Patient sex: M
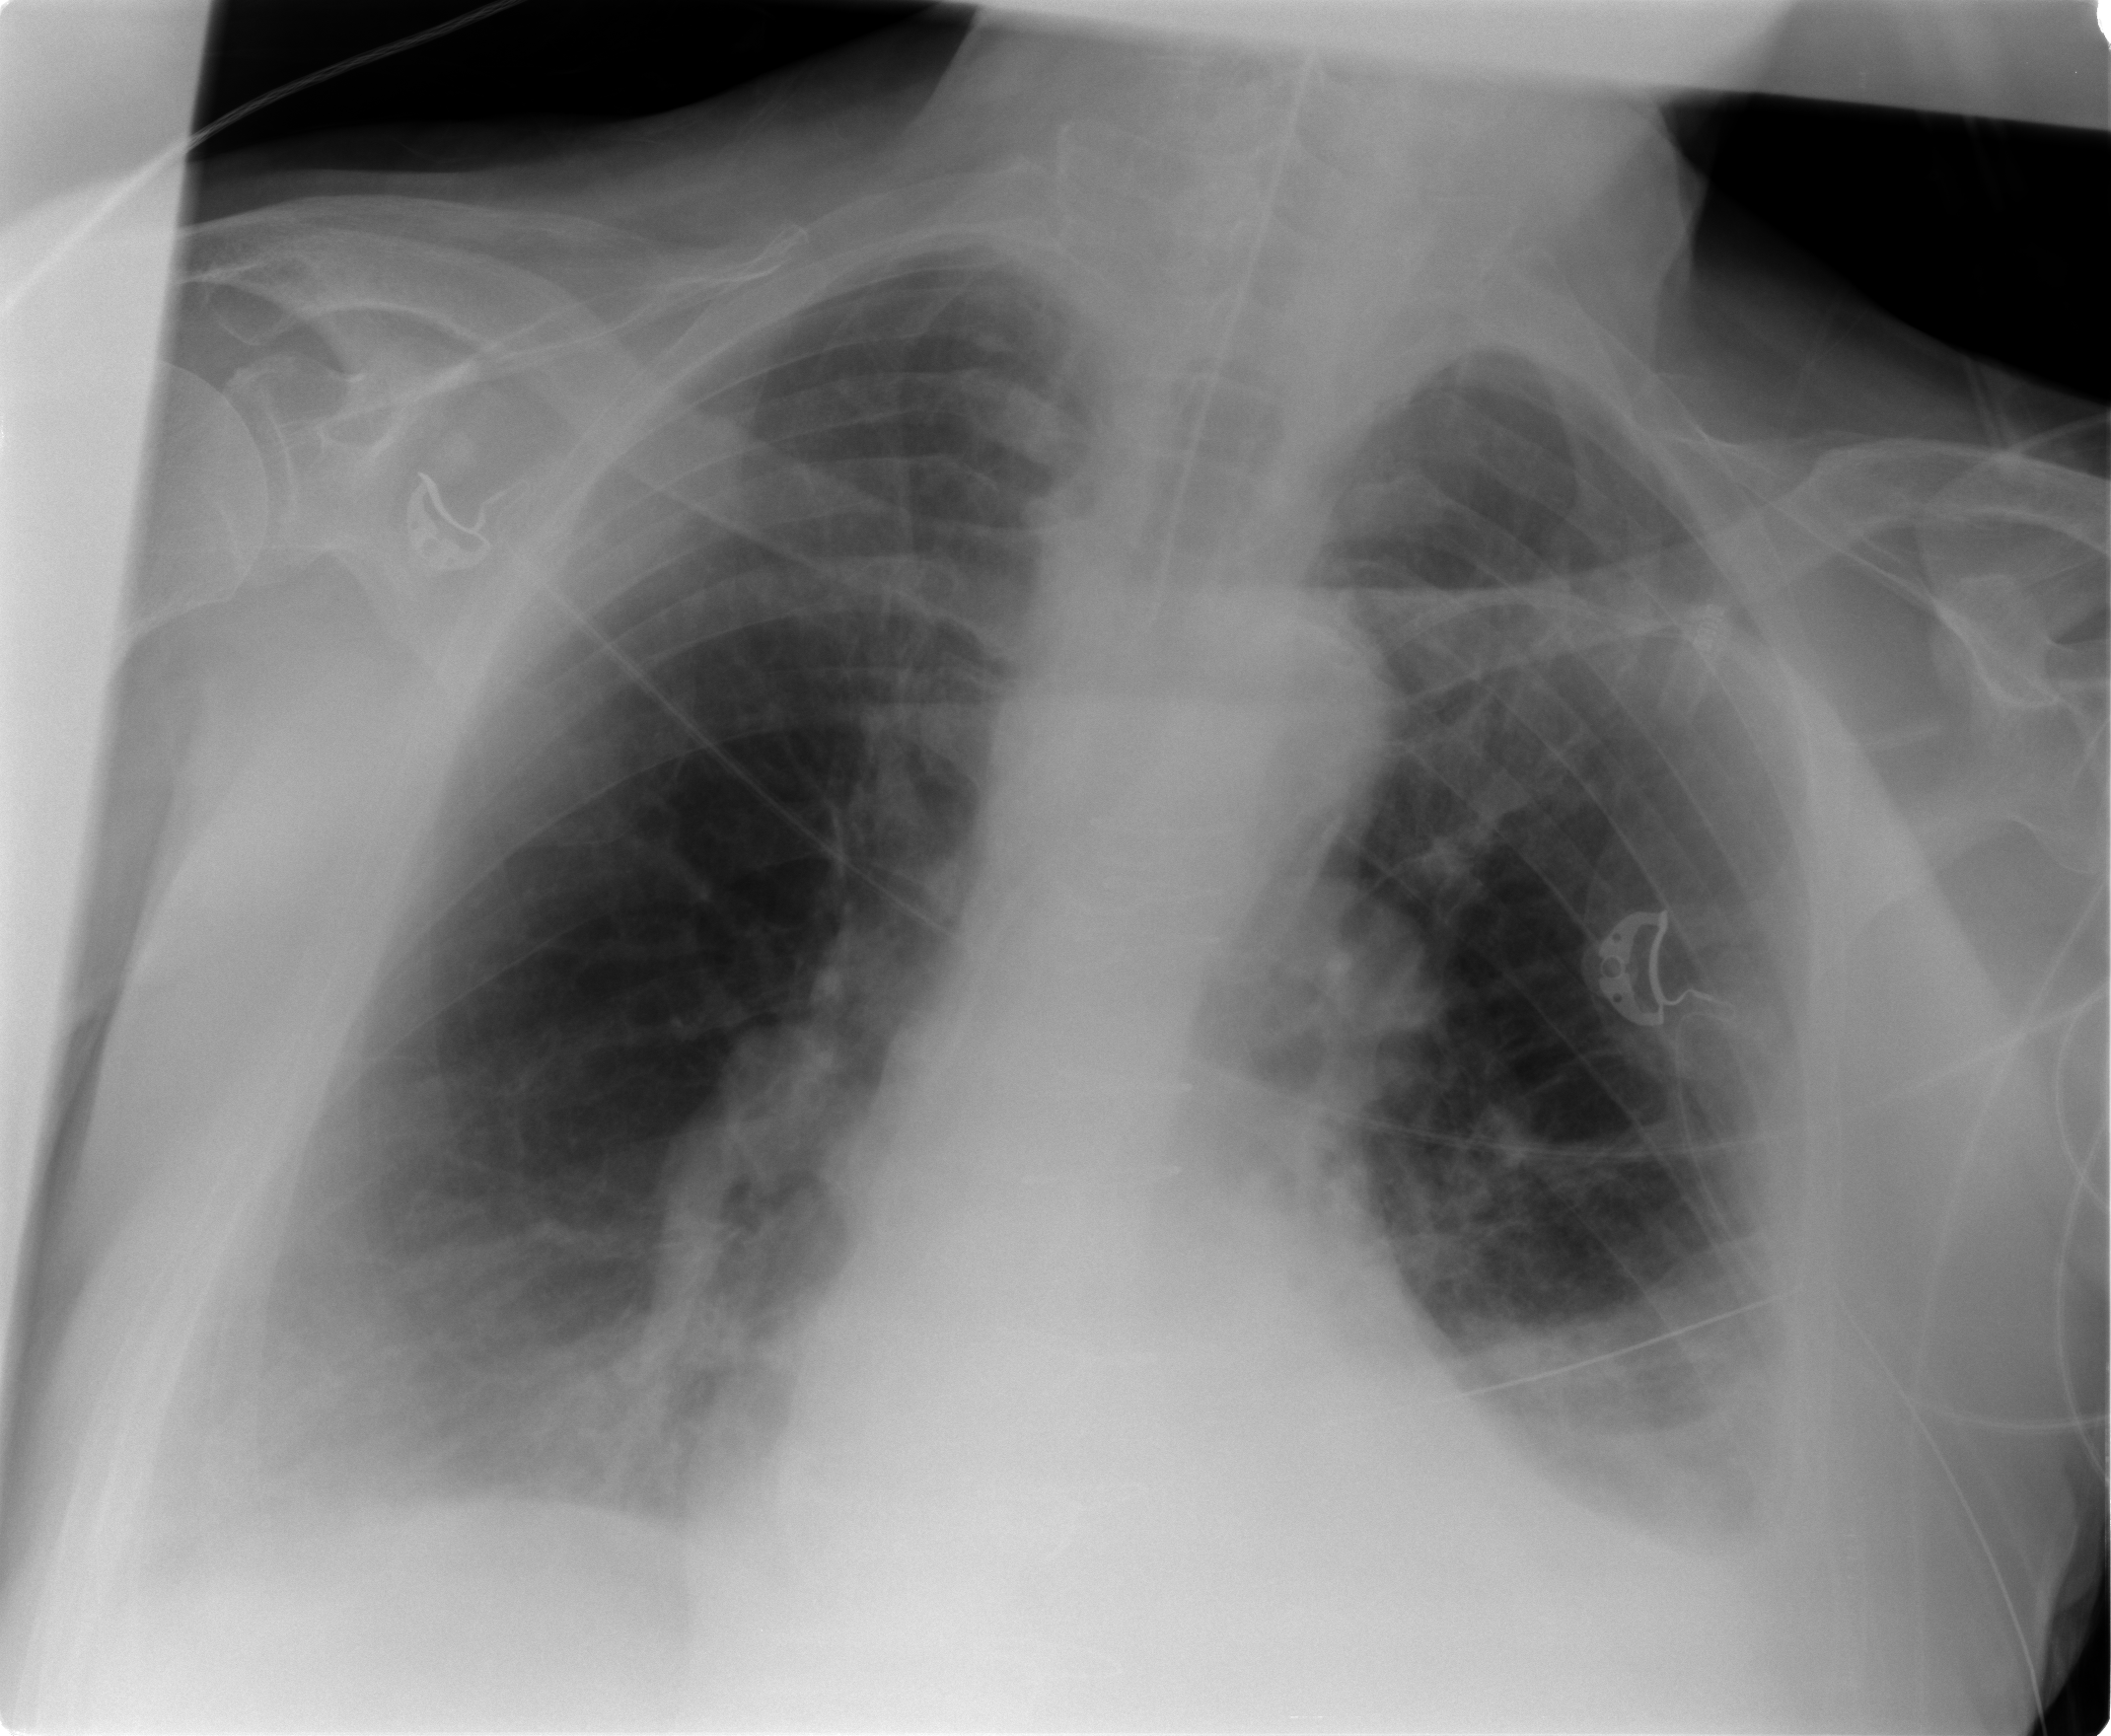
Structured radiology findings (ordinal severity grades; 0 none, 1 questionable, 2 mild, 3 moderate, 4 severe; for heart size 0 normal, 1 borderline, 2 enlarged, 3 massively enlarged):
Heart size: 2
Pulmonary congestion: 2
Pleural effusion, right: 2
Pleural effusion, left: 2
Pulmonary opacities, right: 0
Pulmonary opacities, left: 0
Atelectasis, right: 2
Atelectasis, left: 2